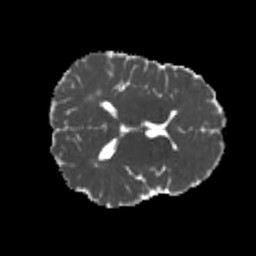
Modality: MD
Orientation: axial
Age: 18
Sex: male
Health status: healthy
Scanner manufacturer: philips
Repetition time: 7.393 s
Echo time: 0.08599 s